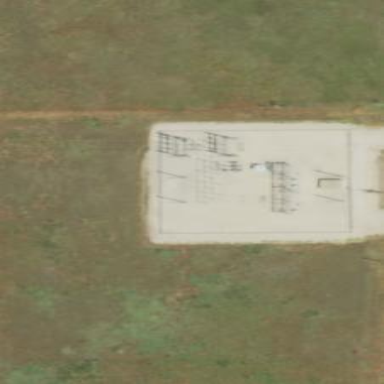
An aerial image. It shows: Distribution power substation secured by fence.